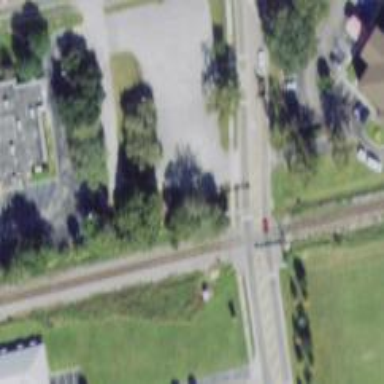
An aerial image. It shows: Railway crossing.